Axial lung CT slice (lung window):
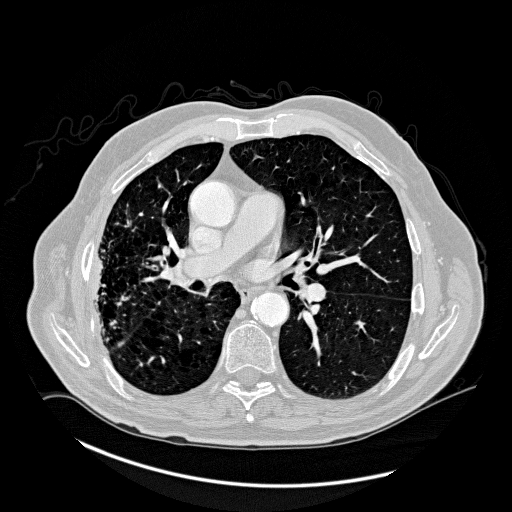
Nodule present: no